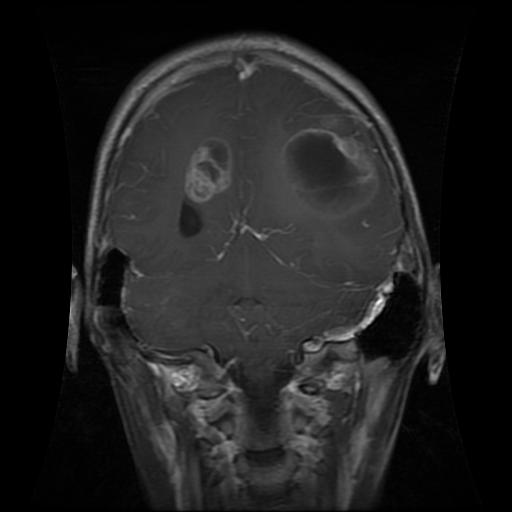
Label: glioma